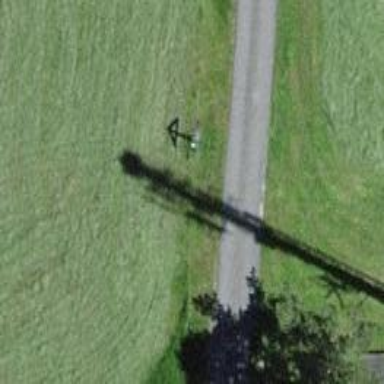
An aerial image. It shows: Wayside cross with historic significance.